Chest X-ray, PA view. Patient: 64 years old, sex F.
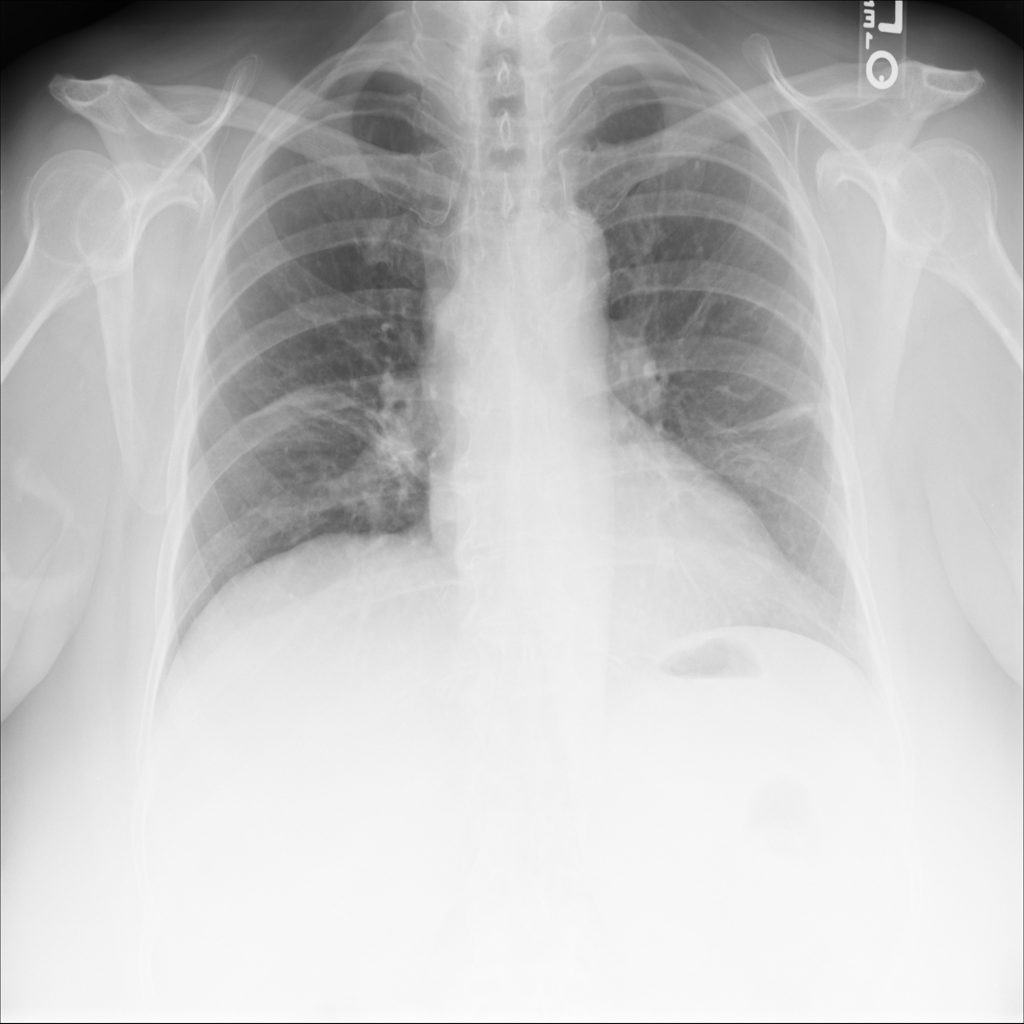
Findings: Atelectasis